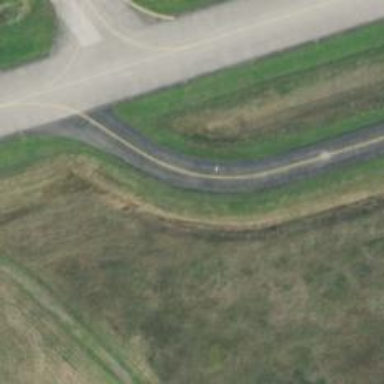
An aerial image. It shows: Image of taxiway at airport.